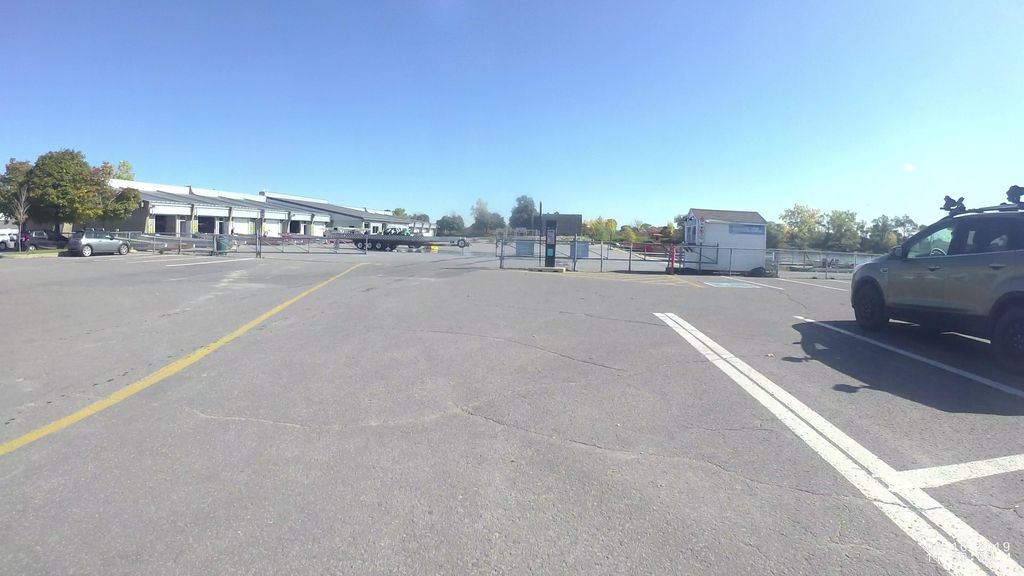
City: montreal